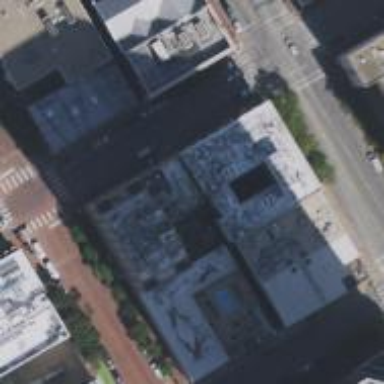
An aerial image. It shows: Commercial building used as hotel.